Question: I need to place a custom title to my 'DialogFragment'.
'''
getDialog().setTitle("My Title");
'''
is not enough for me because I want to change the title text and background colors.
As you can see from the image below, with 'getDialog().setTitle("My Title");' I've no customization (as far as I know), ie, the text color is black and the background is white.
My objective is to have 'My Title' customized as seen by 'Custom Title'. I've been looking around the API and I couldn't find any method to load a view into the title section.
Anyone knows how can I customize or set/inject a view into the 'FragmentDialog'?

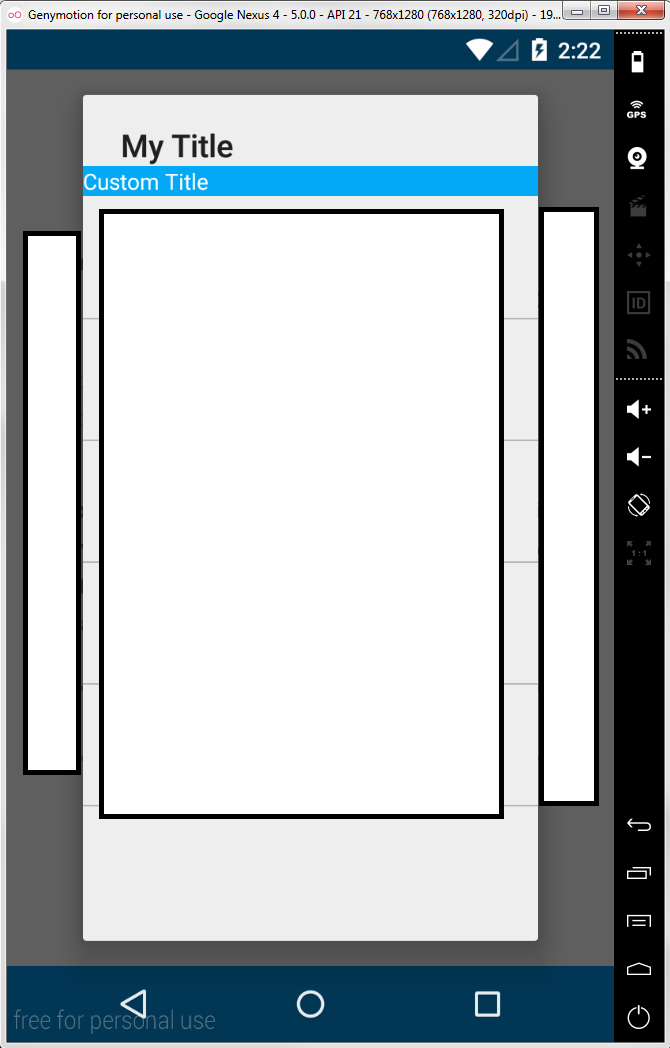
Answer: You have to create a custom dialog by overiding onCreateDialog like so:
'''
@Override
public Dialog onCreateDialog(Bundle savedInstanceState) {
AlertDialog.Builder builder = new AlertDialog.Builder(getActivity());
LayoutInflater inflater = getActivity().getLayoutInflater();
dialogView = inflater.inflate(R.layout.dialog_change_password, null);
/* Anything that needs to be done to the view, ie.
on click listeners, postivie/negative buttons,
values being changed etc */
builder.setView(dialogView);
return builder.create();
}
'''
and the dialog_change_password.xml:
'''
<LinearLayout
android:layout_width="fill_parent"
android:layout_height="fill_parent"
android:orientation="vertical"
android:background="@color/white_grey">
<TextView
android:text="@string/change_password"
android:id="@+id/title"
style="@style/dialogHeading" />
<LinearLayout
android:layout_marginTop="10dp"
style="@style/dialogSection">
<LinearLayout
style="@style/PasswordChangeRow">
<TextView
style="@style/PasswordChangeLabel"
android:text="@string/new_password"/>
<EditText
style="@style/PasswordChangeField"
android:id="@+id/password"
android:inputType="textPassword"/>
</LinearLayout>
<LinearLayout
style="@style/PasswordChangeRow">
<TextView
style="@style/PasswordChangeLabel"
android:text="@string/confirm_password"/>
<EditText
style="@style/PasswordChangeField"
android:id="@+id/confirmPassword"
android:inputType="textPassword"/>
</LinearLayout>
</LinearLayout>
<TextView
android:text="@string/password_conditions_message"
style="@style/dialogMessage" />
</LinearLayout>
'''
Obviously that xml is a bit more complex that what is needed but is just an example of what can be done, it looks like this